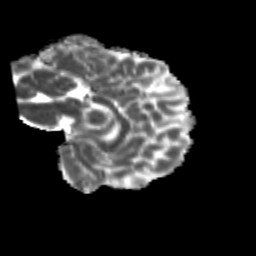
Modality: MD
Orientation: sagittal
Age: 13
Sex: male
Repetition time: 9.4 s
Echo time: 0.089 s